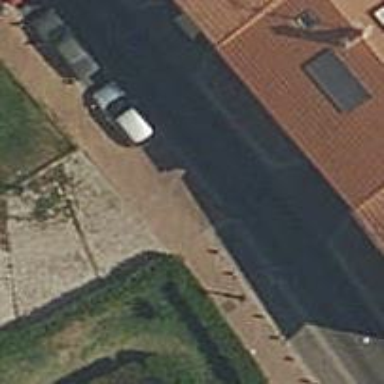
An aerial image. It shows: Living street paved with paving stones.